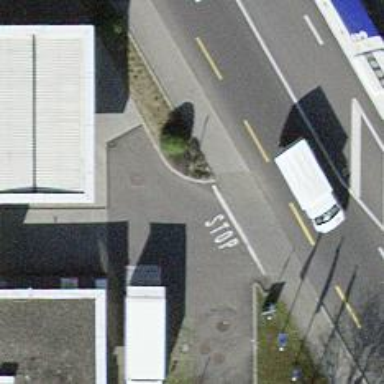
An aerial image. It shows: Road with stop sign.